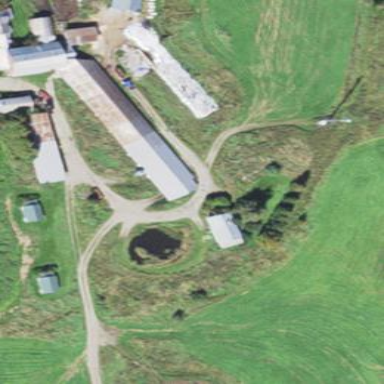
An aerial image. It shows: Farm auxiliary building.